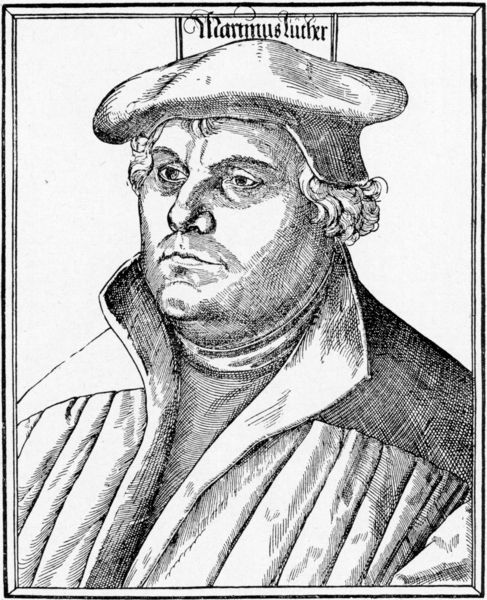
Titel: Bildnis des Martin Luther
Künstler: Hans Brosamer
Institution: (Seriendruck)
Schlagwörter: dunkel, gemälde, kopf, mann, weiß, frisur, grau, haar, hell, hut, kariert, mund, nase, profil, schwarz, stirn, zeichnung, blick, haube, alt, hemd, jacke, kappe, mütze, augen, falten, gesicht, kleidung, kragen, rahmen, bildnis, hals, portrait, porträt, gewand, haare, mantel, brustbild, kinn, lippen, locken, renaissance, schultern, kopfbedeckung, lächeln, holzschnitt, schrift, wangen, grafik, graphik, schattierung, schttierung, rand, dick, falte, schmal, streng, büste, pupillen, deutsch, dreiviertelprofil, name, fett, schild, druck, druckgraphik, druckgrafik, schraffur, schwarz weiß, holzstich, radierung, stich, titel, illustration, text, stehkragen, talar, halbprofil, mönch, luther, kupferstich, bezeichnung, zeichung, martin, reformation, bartlos, martin luther, reformator, theologe, cranach, gewnd, wanst, bucher, ehmd, martinus, pfannkuchenmütze, martinus luther